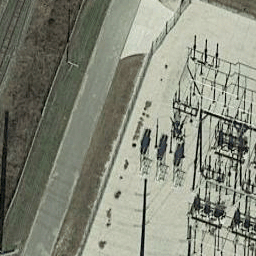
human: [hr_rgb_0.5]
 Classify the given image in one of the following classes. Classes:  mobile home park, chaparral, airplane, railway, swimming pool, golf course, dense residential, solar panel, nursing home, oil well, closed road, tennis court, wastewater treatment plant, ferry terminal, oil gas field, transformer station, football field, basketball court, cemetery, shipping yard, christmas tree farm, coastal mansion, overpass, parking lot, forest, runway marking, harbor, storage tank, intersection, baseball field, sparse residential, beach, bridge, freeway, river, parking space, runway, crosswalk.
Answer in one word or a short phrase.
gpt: transformer station